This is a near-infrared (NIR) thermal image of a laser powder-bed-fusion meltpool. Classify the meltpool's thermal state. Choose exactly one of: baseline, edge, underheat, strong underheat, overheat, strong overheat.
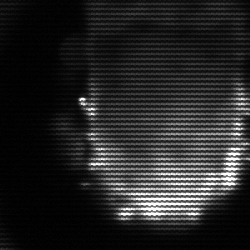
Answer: baseline